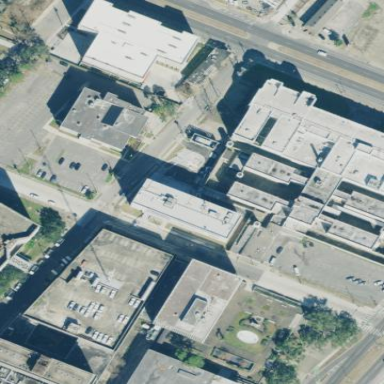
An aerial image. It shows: Police building.